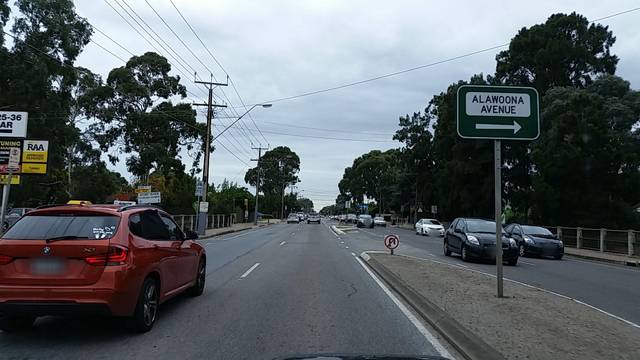
Region: Australia
Coordinates: -35.009, 138.558